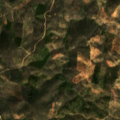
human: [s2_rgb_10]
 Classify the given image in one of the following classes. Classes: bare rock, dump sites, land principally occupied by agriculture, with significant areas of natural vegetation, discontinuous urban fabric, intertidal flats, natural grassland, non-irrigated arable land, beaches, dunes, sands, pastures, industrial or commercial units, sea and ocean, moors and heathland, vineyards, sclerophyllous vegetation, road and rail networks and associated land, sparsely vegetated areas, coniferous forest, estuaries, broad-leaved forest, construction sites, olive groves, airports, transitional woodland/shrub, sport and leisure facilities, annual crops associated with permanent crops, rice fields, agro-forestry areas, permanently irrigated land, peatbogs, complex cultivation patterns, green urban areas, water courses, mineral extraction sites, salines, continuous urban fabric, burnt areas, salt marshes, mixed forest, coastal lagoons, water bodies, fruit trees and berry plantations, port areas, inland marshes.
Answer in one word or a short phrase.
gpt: olive groves, sclerophyllous vegetation, transitional woodland/shrub